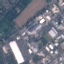
Land use / land cover class: Industrial